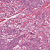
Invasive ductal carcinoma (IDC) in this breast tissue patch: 1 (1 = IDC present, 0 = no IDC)